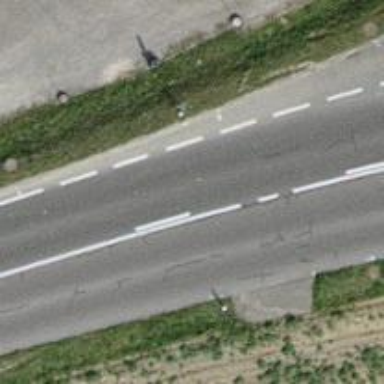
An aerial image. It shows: Secondary road with asphalt surface and lanes for cycling in both directions.